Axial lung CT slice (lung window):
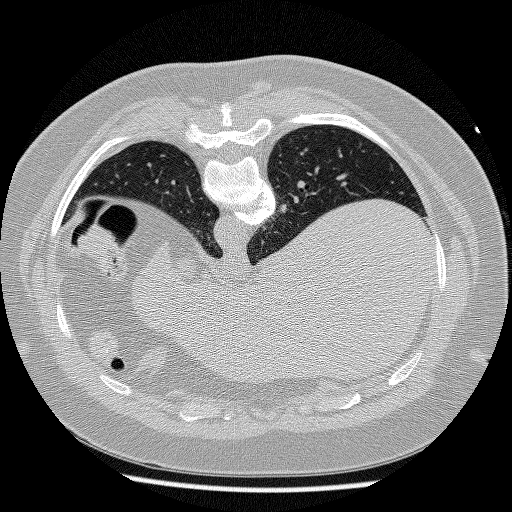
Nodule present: no